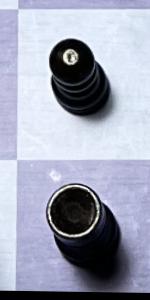
Label: Rook_Black